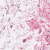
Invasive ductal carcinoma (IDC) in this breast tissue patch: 0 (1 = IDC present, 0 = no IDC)